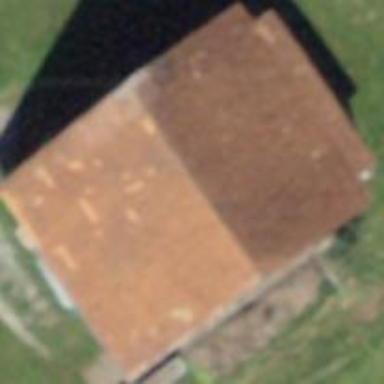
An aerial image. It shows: Barn.